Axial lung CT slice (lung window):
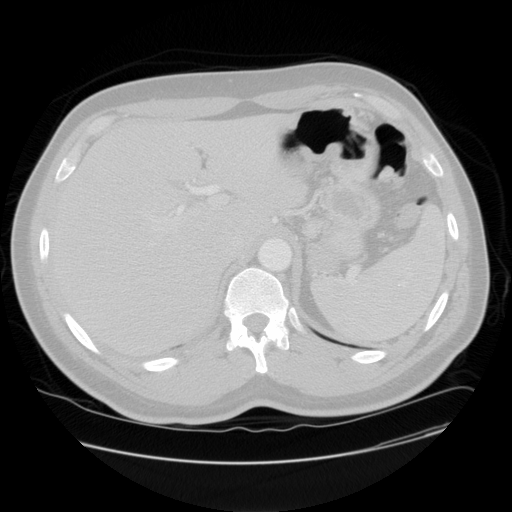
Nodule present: no